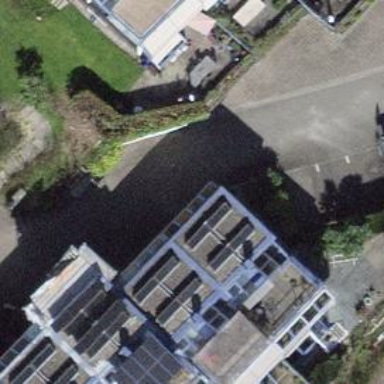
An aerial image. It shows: Solar power generator using photovoltaic method with solar photovoltaic panel types.